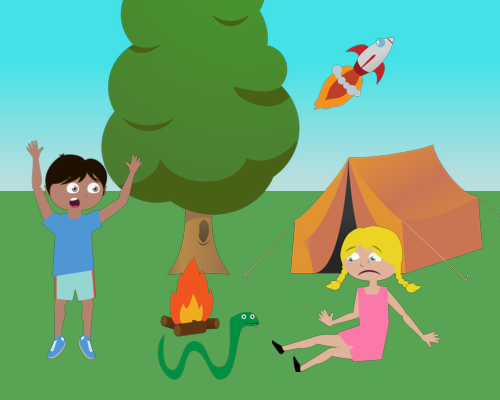
a surprised boy hands up facing right next to boy a medium tree hole facing right pine on the right side a tent medium facing left at the door a sad  girl facing left legs under tree a fire small under it a snake facing right next to tree in the sky a rocket facing right